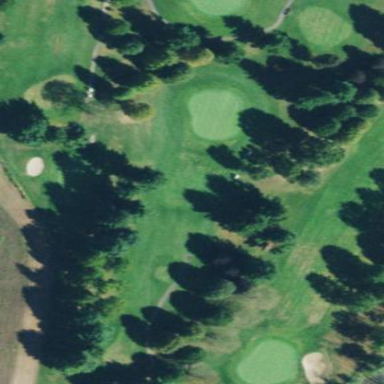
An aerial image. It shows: Golf fairway surrounded by grass.